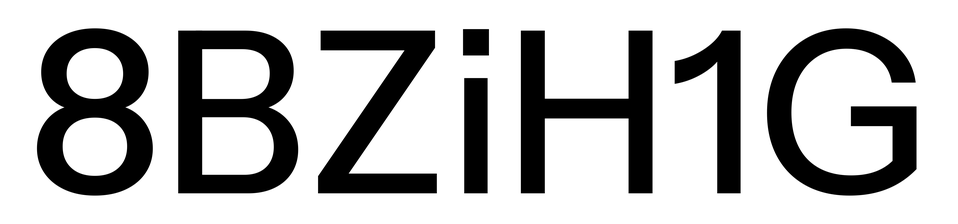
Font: InstrumentSans_Medium